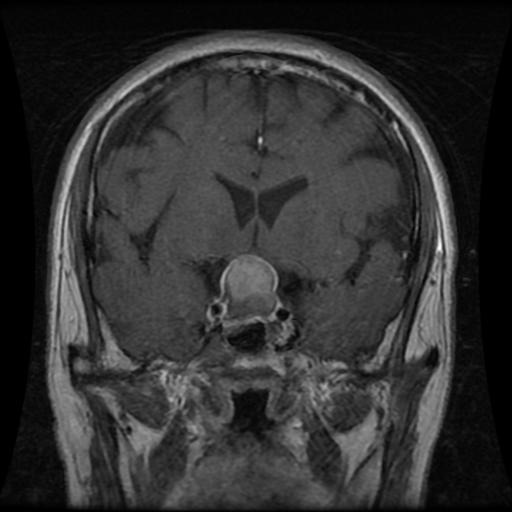
Label: pituitary